Question: Quick question about ADK and Eclipse, what does this indicator at the bottom right of eclipse that looks like a progress bar that never goes away? Mine usually says "81 of 161" and bounces around but never goes away.
Sorry I know this is a very basic question, but I'm curious what its for.
Cheers,

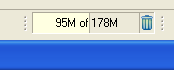
Answer: It basically displays the heap status; and the trash icon is for garbage collection. If you click on the icon then the system will run the following codes
'''
System.gc();
System.runFinalization();
'''
To turn it off, preferences -> general -> uncheck the "show heap status" checkbox.